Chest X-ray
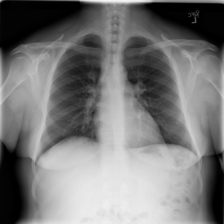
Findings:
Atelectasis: negative
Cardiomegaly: negative
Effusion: negative
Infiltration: negative
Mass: negative
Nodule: negative
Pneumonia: negative
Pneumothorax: negative
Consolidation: negative
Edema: negative
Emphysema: negative
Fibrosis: negative
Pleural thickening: negative
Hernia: negative